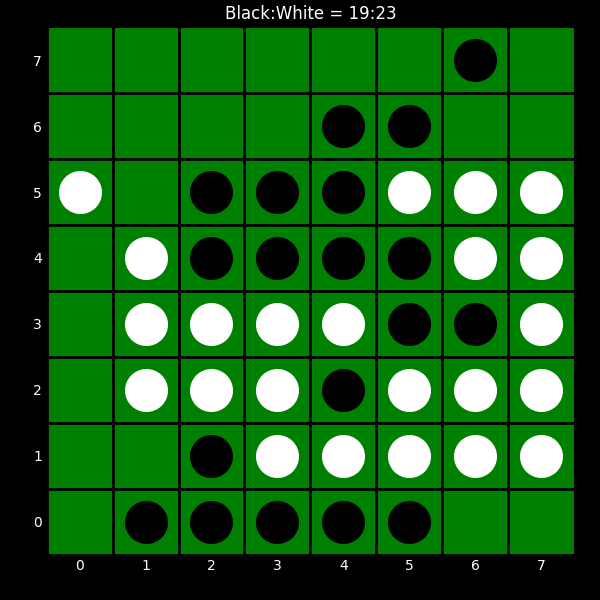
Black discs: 19
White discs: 23